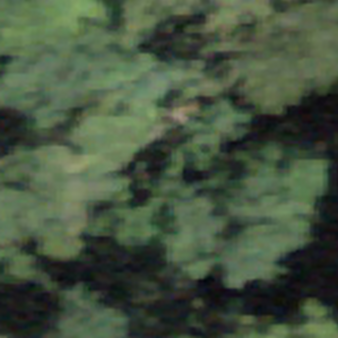
Label: other